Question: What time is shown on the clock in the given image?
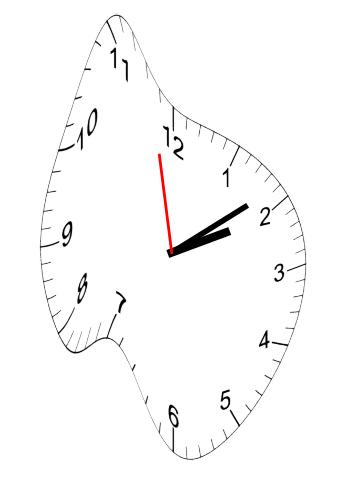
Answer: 02:08:58